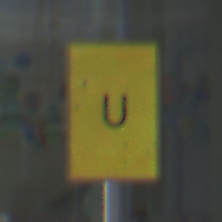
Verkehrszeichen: AnkuendigungOderFortsetzungUmleitungOhnePfeilsymbol
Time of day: MorningAfternoon
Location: Outdoor (Urban)
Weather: PartlyCloudy
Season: NotSpecified
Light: Natural